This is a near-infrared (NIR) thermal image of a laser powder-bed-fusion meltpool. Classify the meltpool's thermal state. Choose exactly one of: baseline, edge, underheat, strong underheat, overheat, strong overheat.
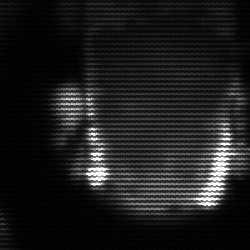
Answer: baseline